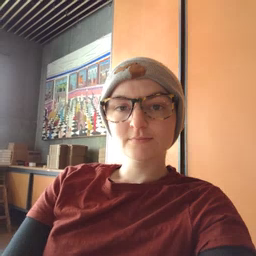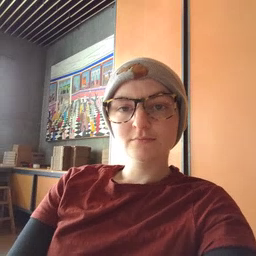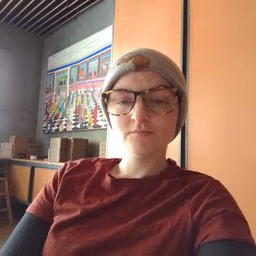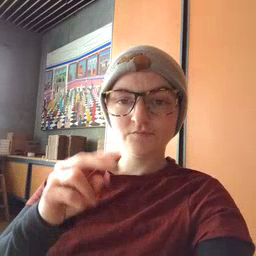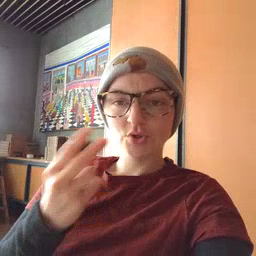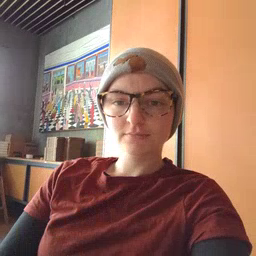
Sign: fall